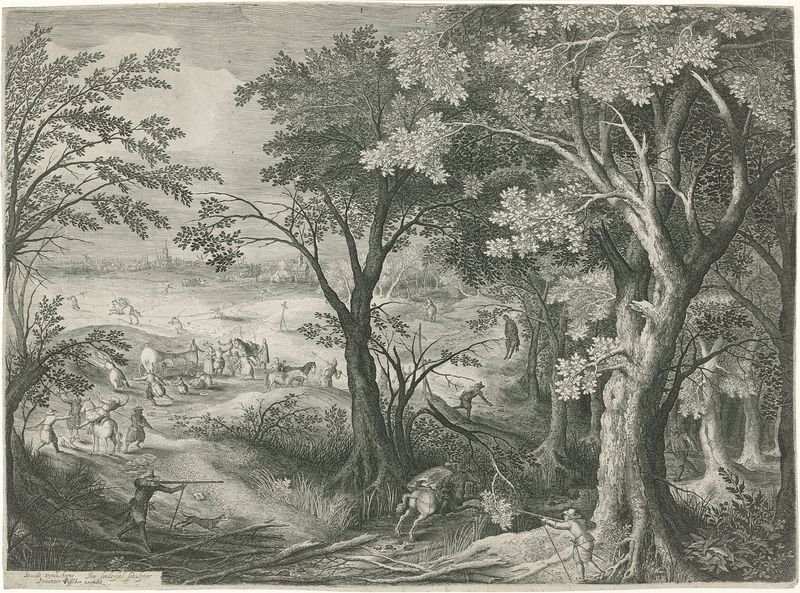
Titel: Struikrovers overvallen reizigers in een landschap
Künstler: Jan van Londerseel
Standort: Amsterdam
Institution: Rijksmuseum
Schlagwörter: blätter, dunkel, baumstämme, bäume, landschaft, stadt, hell, zeichnung, hund, hunde, wald, pferde, kreuz, radierung, überfall, jagd, wurzeln, jäger, gewehr, räuber, schiessen